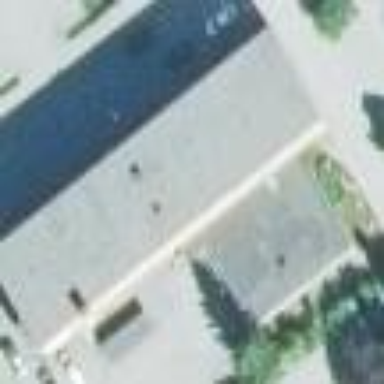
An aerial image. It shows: Commercial building.